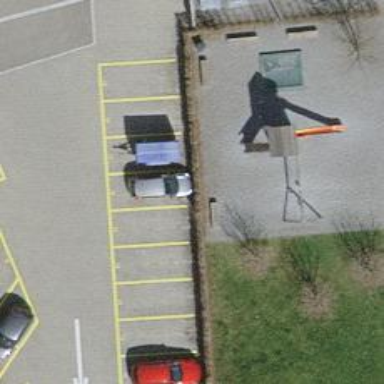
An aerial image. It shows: Bench.